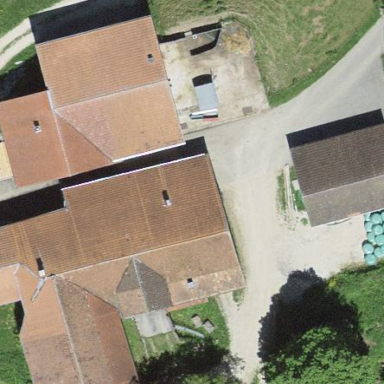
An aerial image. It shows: Barn.